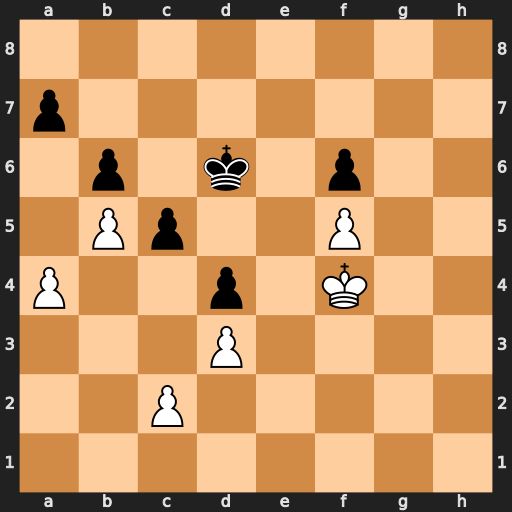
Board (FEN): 8/p7/1p1k1p2/1Pp2P2/P2p1K2/3P4/2P5/8
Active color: w
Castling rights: -
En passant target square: -
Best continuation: Ke4 Kc7 Kd5 Kd7 a5 bxa5 Kxc5